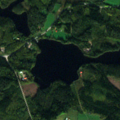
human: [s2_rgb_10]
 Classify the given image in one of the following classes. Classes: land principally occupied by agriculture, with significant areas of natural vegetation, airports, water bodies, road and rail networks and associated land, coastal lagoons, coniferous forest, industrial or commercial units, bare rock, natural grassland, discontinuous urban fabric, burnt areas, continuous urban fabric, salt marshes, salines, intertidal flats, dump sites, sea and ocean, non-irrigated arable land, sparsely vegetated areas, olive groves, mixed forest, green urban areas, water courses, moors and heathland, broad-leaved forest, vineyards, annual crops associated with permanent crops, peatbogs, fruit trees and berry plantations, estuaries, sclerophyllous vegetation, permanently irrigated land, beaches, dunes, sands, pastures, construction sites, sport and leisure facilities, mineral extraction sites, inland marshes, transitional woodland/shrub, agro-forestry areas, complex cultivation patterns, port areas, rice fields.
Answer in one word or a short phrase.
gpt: land principally occupied by agriculture, with significant areas of natural vegetation, coniferous forest, mixed forest, water bodies